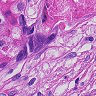
Metastatic tissue present: yes